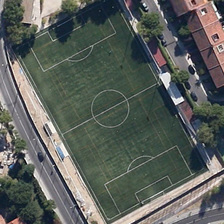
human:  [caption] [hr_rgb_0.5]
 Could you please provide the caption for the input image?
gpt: a football field is near some green trees and a road .

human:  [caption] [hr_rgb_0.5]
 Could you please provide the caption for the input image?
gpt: a football field is near some green trees and a road .

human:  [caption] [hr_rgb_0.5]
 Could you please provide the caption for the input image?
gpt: a football field is near some green trees and a road .

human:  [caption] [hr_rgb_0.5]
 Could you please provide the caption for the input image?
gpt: a football field is near some green trees and a road .

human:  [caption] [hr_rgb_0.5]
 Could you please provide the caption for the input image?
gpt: a football field is near some green trees and a road .